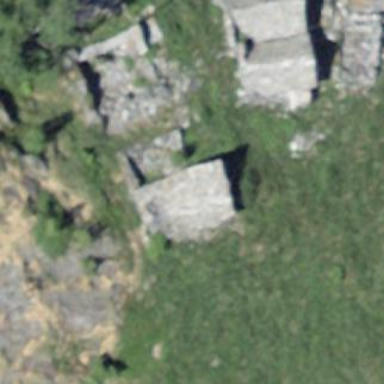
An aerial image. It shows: Ruins of building.